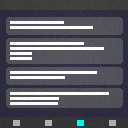
Screen state: on